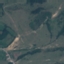
Land use / land cover: Pasture